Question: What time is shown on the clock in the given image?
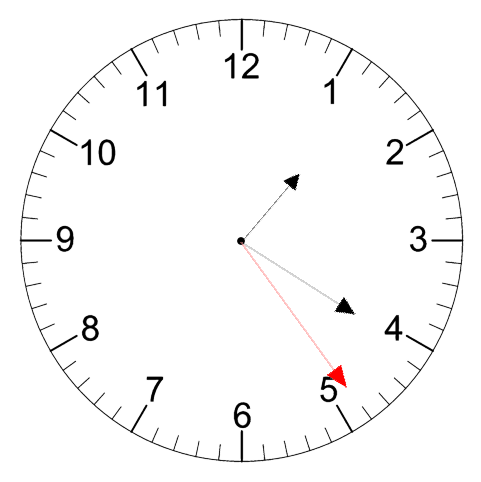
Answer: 01:20:24